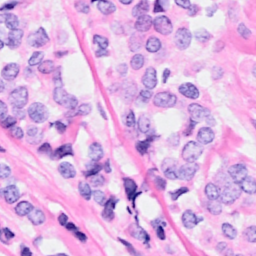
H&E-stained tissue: Breast